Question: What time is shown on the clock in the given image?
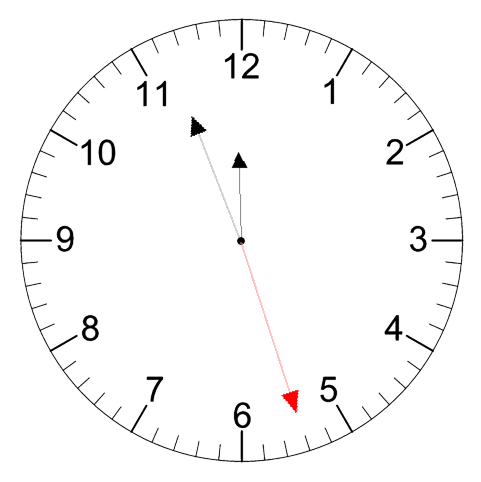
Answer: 11:56:27